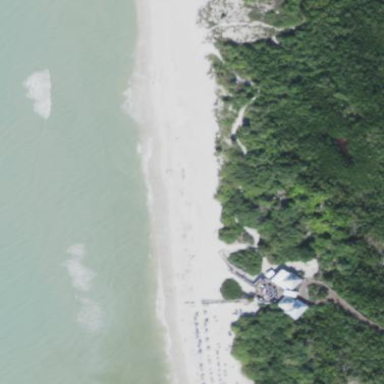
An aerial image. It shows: Beautiful beach with natural surroundings.